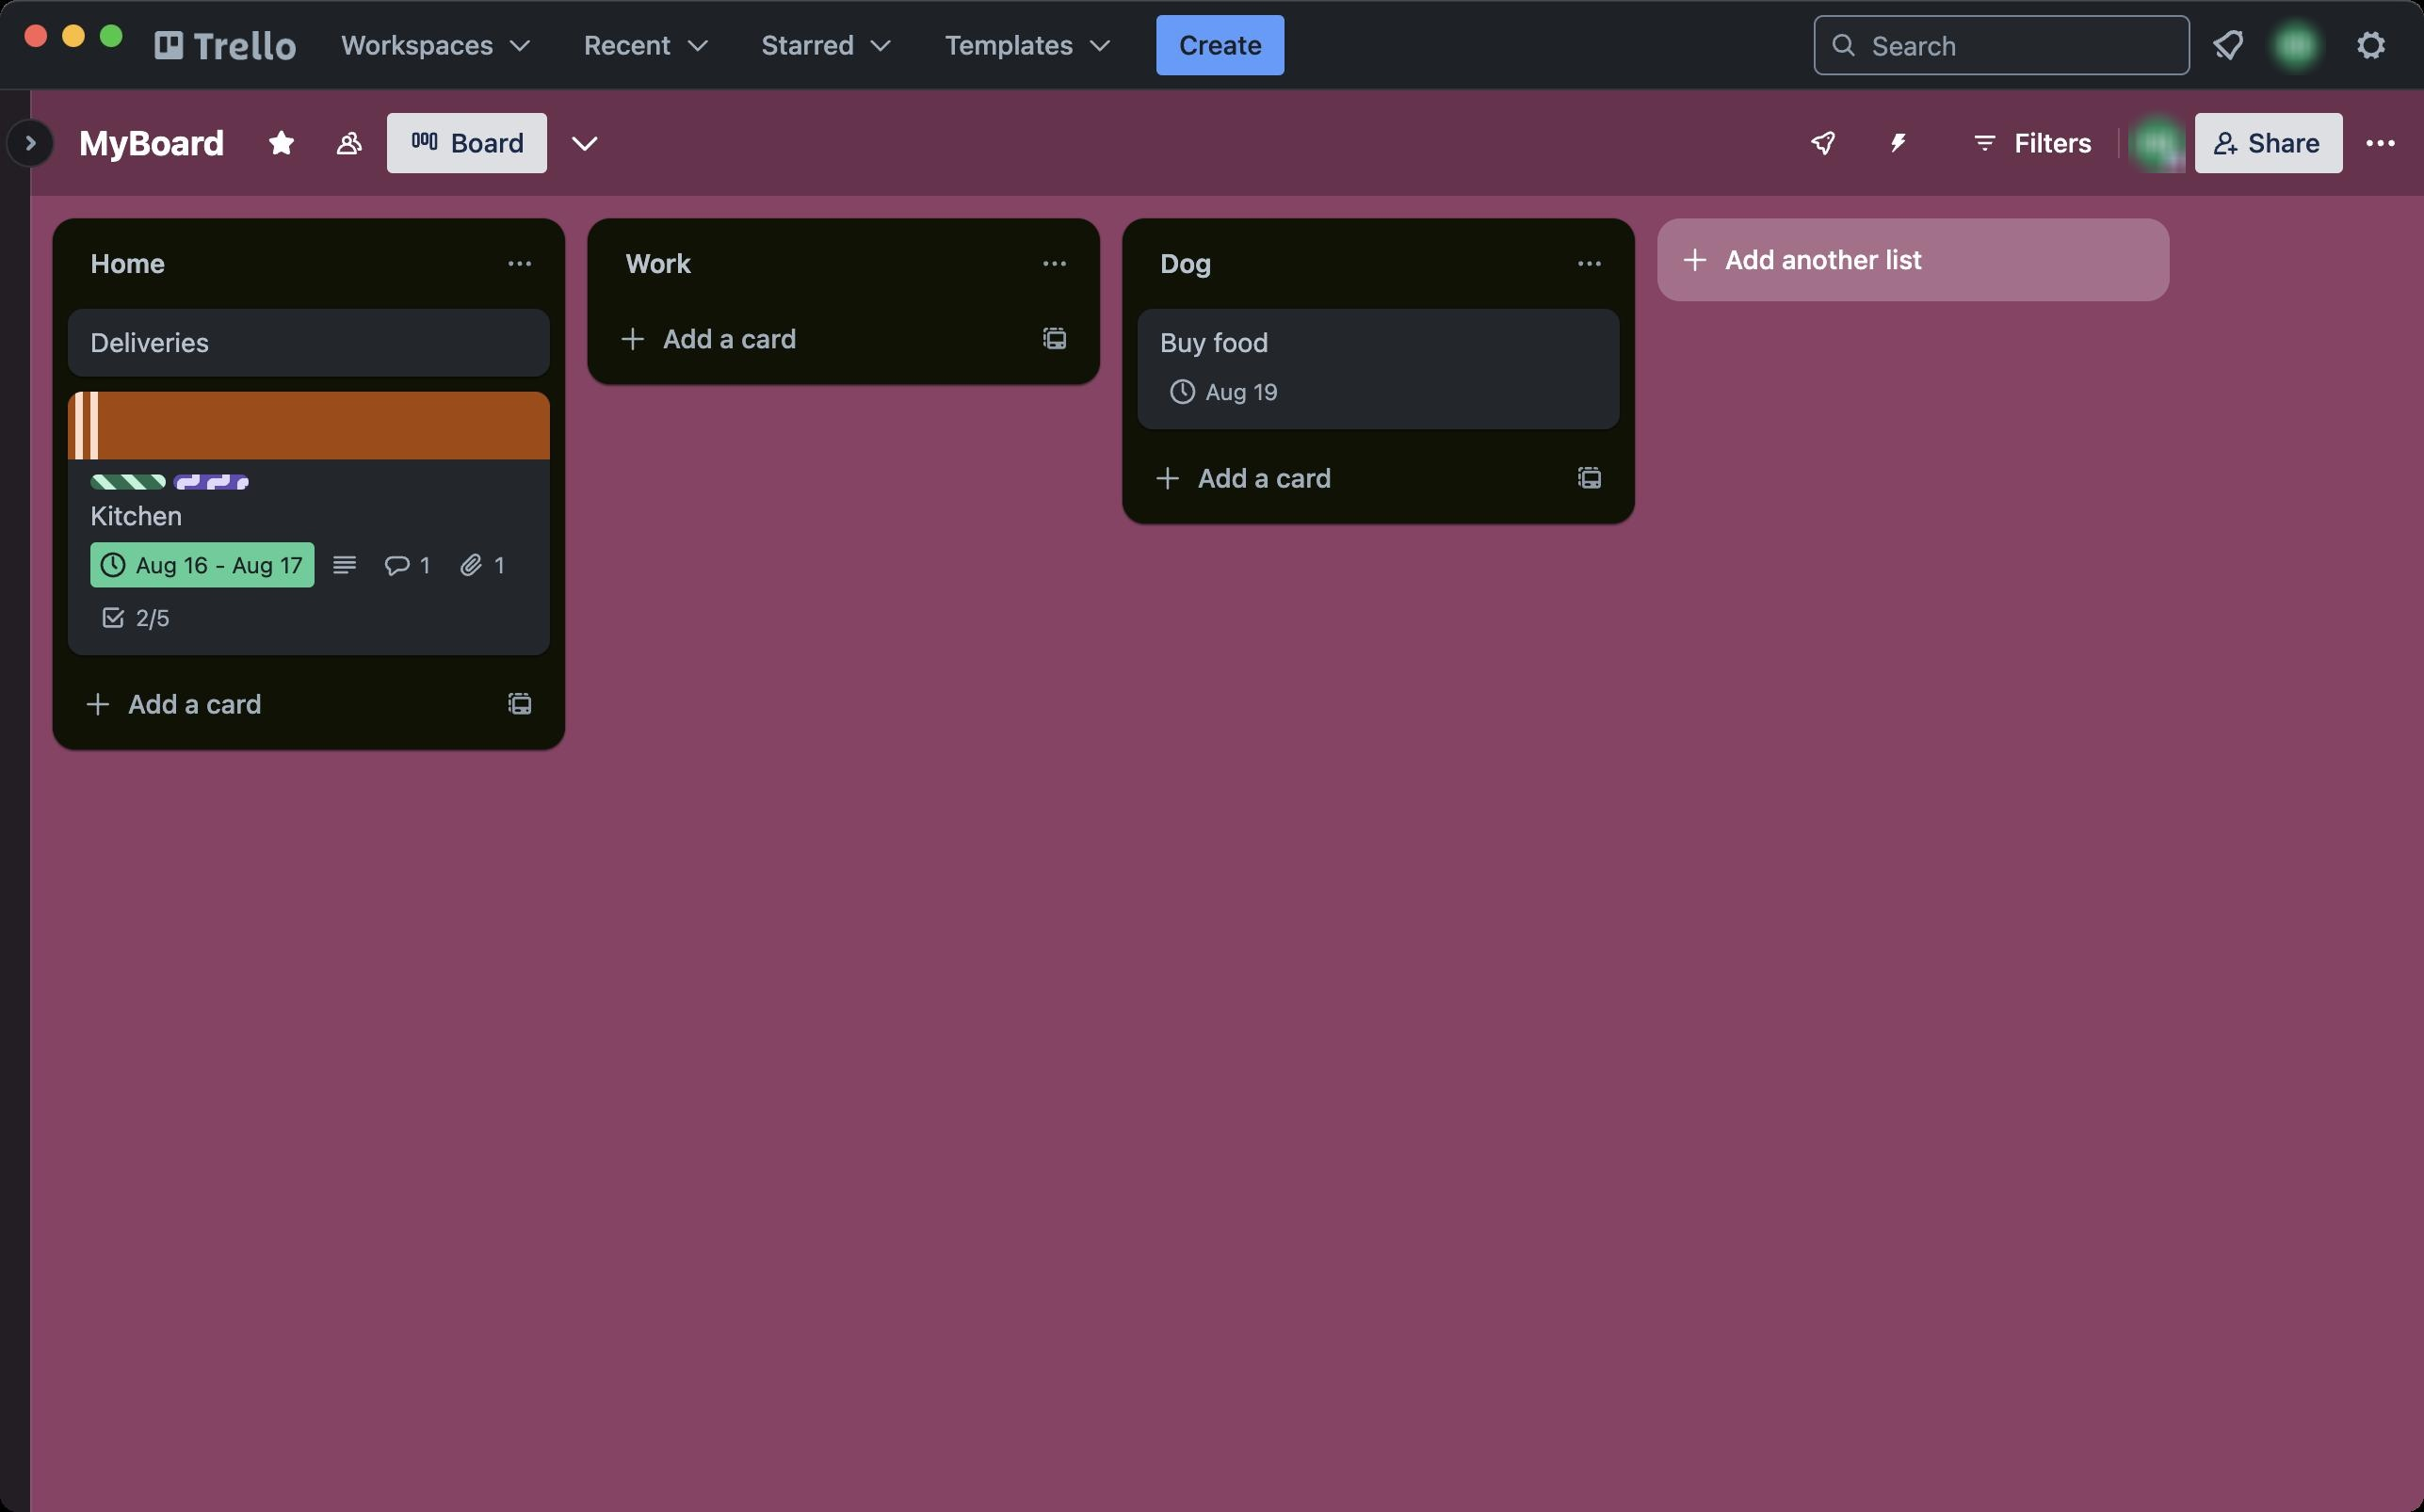
Accessibility tree:
{"name": "MyBoard_|_Trello", "role": "AXWindow", "description": null, "role_description": "standard window", "value": null, "position": "273.00;64.00", "size": "1287;803", "children": [{"name": null, "role": "AXButton", "description": null, "role_description": "close button", "value": null, "position": "12.00;11.00", "size": "14;16", "children": []}, {"name": null, "role": "AXButton", "description": null, "role_description": "full screen button", "value": null, "position": "52.00;11.00", "size": "14;16", "children": [{"name": null, "role": "AXGroup", "description": null, "role_description": "group", "value": null, "position": "52.00;11.00", "size": "14;16", "children": [{"name": null, "role": "AXGroup", "description": null, "role_description": "group", "value": null, "position": "52.00;11.00", "size": "14;16", "children": []}]}]}, {"name": null, "role": "AXButton", "description": null, "role_description": "minimize button", "value": null, "position": "32.00;11.00", "size": "14;16", "children": []}, {"name": "MyBoard_|_Trello", "role": "AXWindow", "description": null, "role_description": "standard window", "value": null, "position": "273.00;64.00", "size": "1287;803", "children": [{"name": null, "role": "AXButton", "description": null, "role_description": "close button", "value": null, "position": "12.00;11.00", "size": "14;16", "children": []}, {"name": null, "role": "AXButton", "description": null, "role_description": "full screen button", "value": null, "position": "52.00;11.00", "size": "14;16", "children": [{"name": null, "role": "AXGroup", "description": null, "role_description": "group", "value": null, "position": "52.00;11.00", "size": "14;16", "children": [{"name": null, "role": "AXGroup", "description": null, "role_description": "group", "value": null, "position": "52.00;11.00", "size": "14;16", "children": []}]}]}, {"name": null, "role": "AXButton", "description": null, "role_description": "minimize button", "value": null, "position": "32.00;11.00", "size": "14;16", "children": []}]}]}